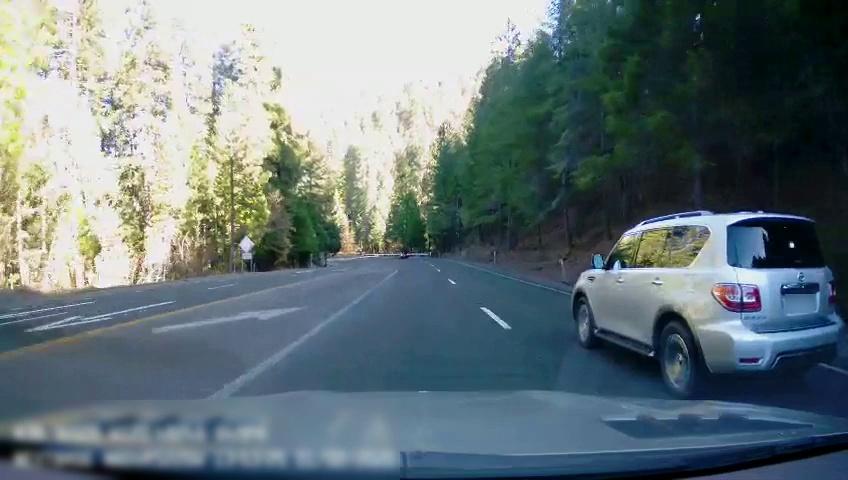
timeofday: Day
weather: Sunny
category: Drivable Space
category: Vehicles | Car
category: Vehicles | SUV
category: Lanes | Current Lane
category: Lanes | Current Lane
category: Lanes | Alternate Lane
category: Lanes | Opposite Lane
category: Lanes | Opposite Lane